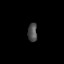
Tissue: prostate
Cell type: Endothelial cells
Senescence score: 0.6956
Nuclear area (px): 170
Mean DAPI intensity: 77.747